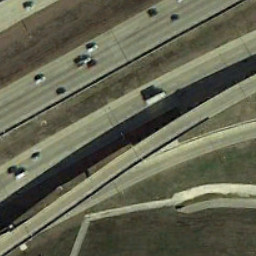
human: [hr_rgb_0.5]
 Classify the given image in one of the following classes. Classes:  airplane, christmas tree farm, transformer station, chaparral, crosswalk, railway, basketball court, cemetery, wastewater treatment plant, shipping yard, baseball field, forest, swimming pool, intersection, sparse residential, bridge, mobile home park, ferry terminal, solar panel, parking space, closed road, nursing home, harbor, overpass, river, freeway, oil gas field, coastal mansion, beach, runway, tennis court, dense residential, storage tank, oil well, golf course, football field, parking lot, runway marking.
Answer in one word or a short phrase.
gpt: overpass